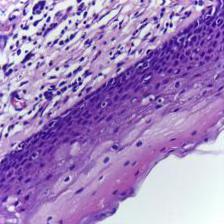
Diagnosis: Normal